Question: I'm looking for a function to merge 2 or more arrays into an output array to use on a graph. The X axes (array key) are dates & the Y are Dollars (array value). Sometimes the dates/keys may match up or they may not. Also the lengths or the array may not be the same. I've found examples on how to do this when the keys match: <URL>
But I'd like to interpolate the values when they don't match.
I've put this graph together as an example of the input & output I'm try to get.

The 2 red input arrays would be:
'''
$a1 = array(
"2019-01-01" => 0
,"2019-01-15" => 1000
,"2019-02-05" => 2000
,"2019-02-19" => 4000
);
$a2 = array(
"2019-01-22" => 0
,"2019-02-05" => 1000
,"2019-02-12" => 2000
,"2019-02-26" => 3000
);
'''
And the blue output array would be:
'''
Array
(
[2019-01-01] => 0
[2019-01-15] => 1000
[2019-01-22] => 1333
[2019-02-05] => 3000
[2019-02-12] => 5000
[2019-02-19] => 6500
[2019-02-26] => 7000
)
'''
I've got the interpolate function working:
'''
echo getFeeFromDates('2019-1-15', 1000, '2019-2-5', 2000, '2019-1-22');
function getFeeFromDates ($date1, $fee1, $date2, $fee2, $getDate) {
$start = strtotime($date1);
$end = strtotime($date2);
$find = strtotime($getDate);
$days_between = ceil(abs($end - $start) / 86400);
$fee = abs($fee2 - $fee1);
$feePerDay = $fee / $days_between;
$findDays = ceil(abs($find - $start) / 86400);
$myFee = number_format(($feePerDay * $findDays) + $fee1, 2);
return $myFee;
}
'''
This will return 1333.33 as the interpolated value on the 2019-1-22 date.
I'm just having trouble wrapping my head around looping through the multiple arrays & when to interpolate the value vs. just adding the values. Any help would be appreciated.
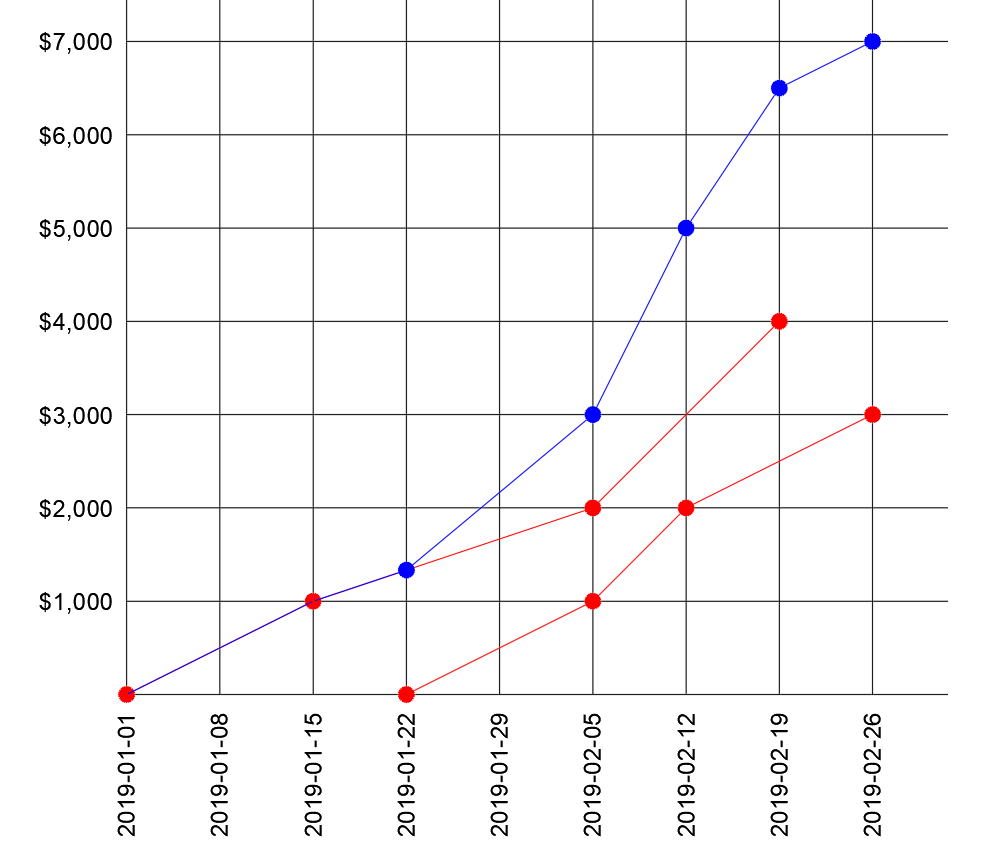
Answer: You could create a helper function that takes one key/value array and an array of keys, which returns a key/value array that will contain all the keys in the second array, and interpolated values where needed. The array of keys should have all the keys that exist in the first array, but can have more (not less):
'''
function interpolate($a, $keys) {
foreach($keys as $key) {
if (key($a) === $key) {
$prevValue = $result[$key] = current($a);
$prevKey = $key;
next($a);
} else if (empty($prevKey)) {
$result[$key] = 0;
} else {
$result[$key] = current($a) === false ? $prevValue
: $prevValue + (current($a) - $prevValue)
* (strtotime($key) - strtotime($prevKey))
/ (strtotime(key($a)) - strtotime($prevKey));
}
}
return $result;
}
'''
Now with this function it is easy to get the desired result. Let's say you have '$a1' and '$a2' as in your example. Then do:
'''
$keys = array_keys(array_merge($a1, $a2));
sort($keys);
$b1 = interpolate($a1, $keys);
$b2 = interpolate($a2, $keys);
foreach($b1 as $key => $value) {
$sum[$key] = $value + $b2[$key];
}
'''
'$sum' will have the desired result.
### More than 2 input arrays
When you have an array of such input arrays, let's call it '$a', then you can use this code:
'''
$keys = array_keys(array_merge(...$a));
sort($keys);
$b = array_map(function ($a1) use ($keys) {
return interpolate($a1, $keys);
}, $a);
foreach($keys as $key) {
$sum[$key] = array_sum(array_column($b, $key));
}
'''